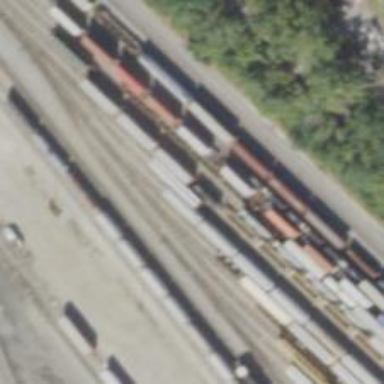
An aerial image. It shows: Railway yard used for servicing trains.